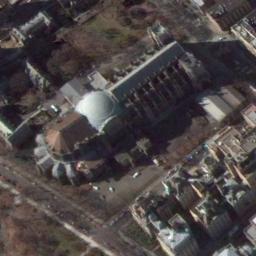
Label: church